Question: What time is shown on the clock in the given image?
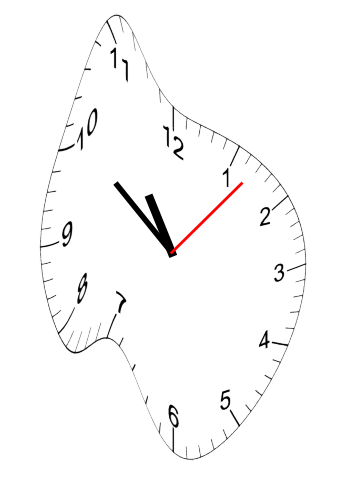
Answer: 10:51:07